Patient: sex M, age 64
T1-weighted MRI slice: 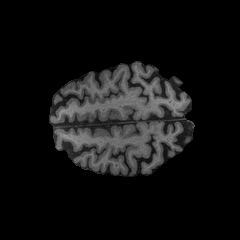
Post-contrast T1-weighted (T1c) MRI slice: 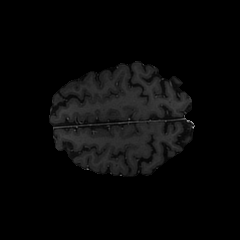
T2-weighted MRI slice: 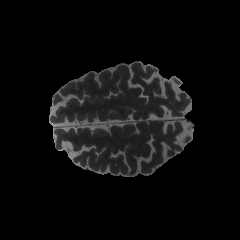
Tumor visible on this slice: no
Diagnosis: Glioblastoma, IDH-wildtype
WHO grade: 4